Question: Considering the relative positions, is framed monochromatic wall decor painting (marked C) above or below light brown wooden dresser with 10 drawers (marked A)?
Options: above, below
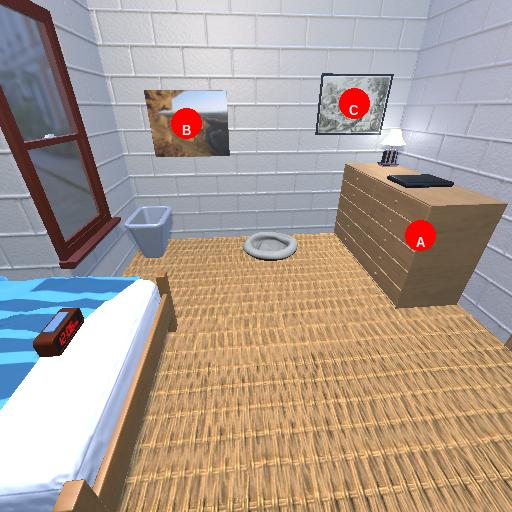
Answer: above